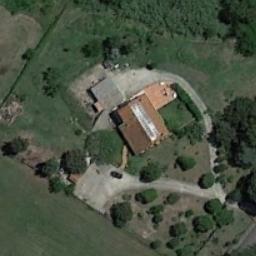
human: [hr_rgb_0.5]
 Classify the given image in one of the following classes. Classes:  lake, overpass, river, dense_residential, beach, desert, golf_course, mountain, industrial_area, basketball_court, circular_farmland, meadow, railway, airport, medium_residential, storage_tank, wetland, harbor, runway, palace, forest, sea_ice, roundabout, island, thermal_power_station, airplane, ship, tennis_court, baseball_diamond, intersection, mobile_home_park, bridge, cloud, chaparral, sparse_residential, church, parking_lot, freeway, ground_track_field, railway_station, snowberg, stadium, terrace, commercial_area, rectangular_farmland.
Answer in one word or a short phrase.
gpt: sparse_residential